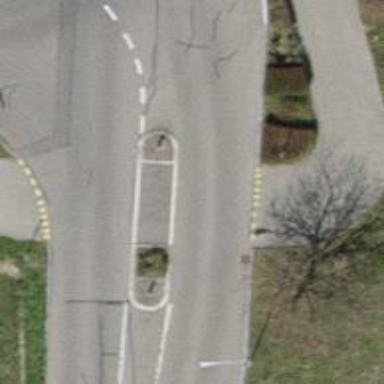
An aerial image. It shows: Uncontrolled crossing with central island on the road.